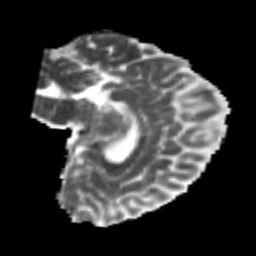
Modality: MD
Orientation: sagittal
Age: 24
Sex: female
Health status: healthy
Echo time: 0.074 s